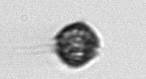
Label: Kryptoperidinium_triquetrum